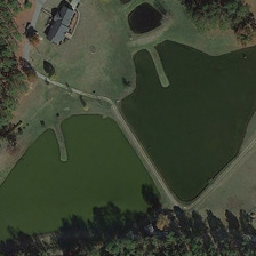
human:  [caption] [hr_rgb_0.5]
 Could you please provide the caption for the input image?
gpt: green vegetation covered with soil.

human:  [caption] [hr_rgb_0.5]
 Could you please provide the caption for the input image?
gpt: Green vegetation covered with soil.

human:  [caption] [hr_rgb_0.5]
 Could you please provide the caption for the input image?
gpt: Shrubs around the house.

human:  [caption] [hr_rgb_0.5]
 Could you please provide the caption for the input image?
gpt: Green vegetation covered with earth.

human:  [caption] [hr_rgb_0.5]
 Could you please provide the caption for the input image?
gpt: bushes around the house.